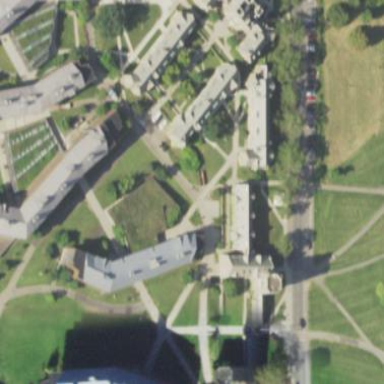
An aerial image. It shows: Dormitory building.